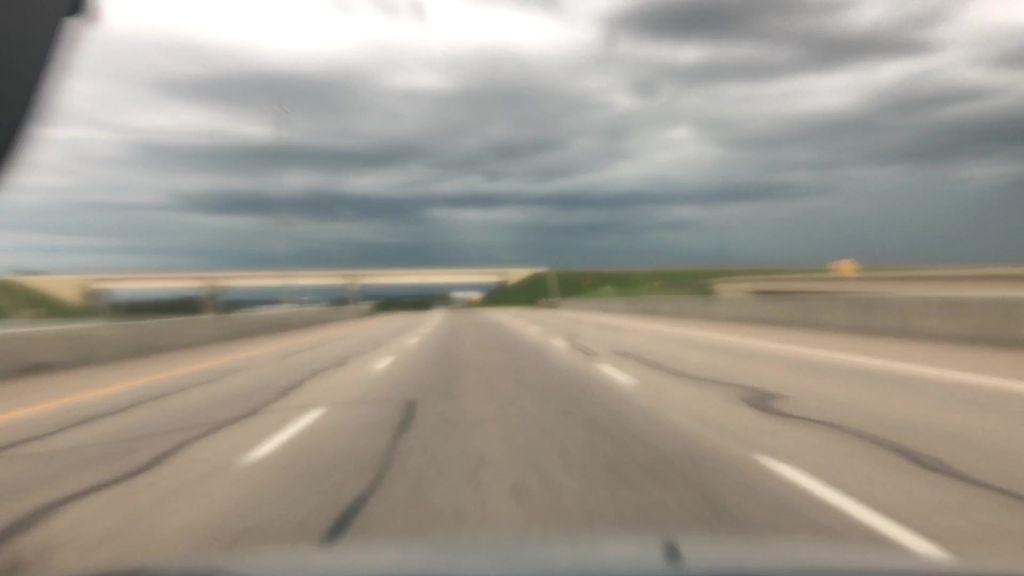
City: edmonton